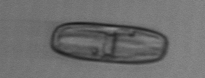
Label: Ephemera